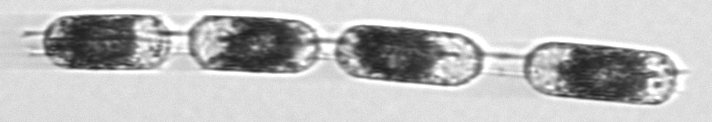
Label: Hemiaulus